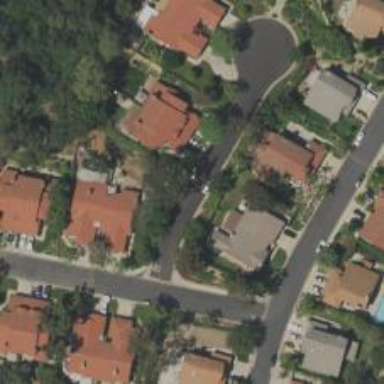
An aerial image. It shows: Residential road.